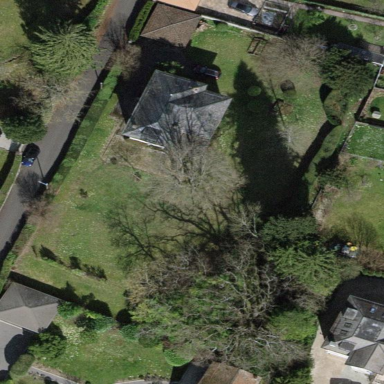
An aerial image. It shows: Garden surrounded by fence.